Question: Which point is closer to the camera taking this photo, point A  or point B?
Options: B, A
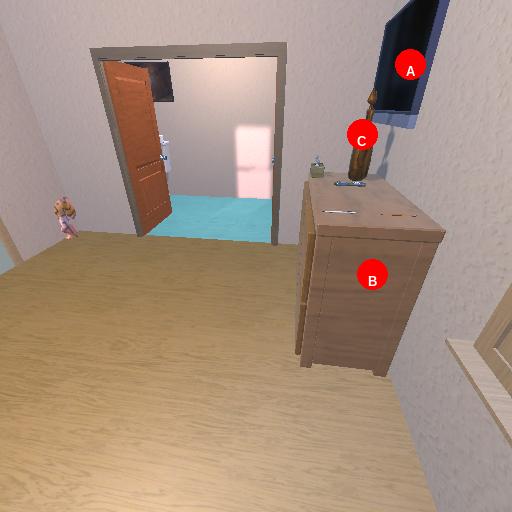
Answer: B